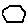
Label: hexagon